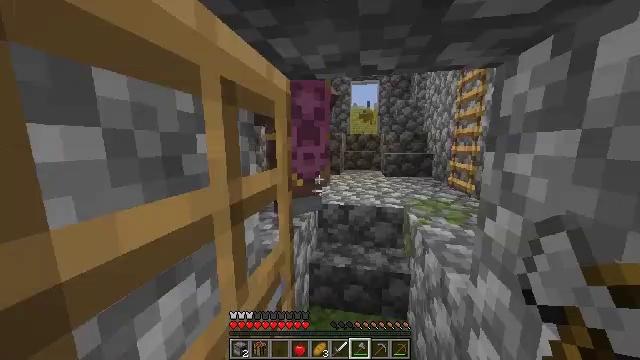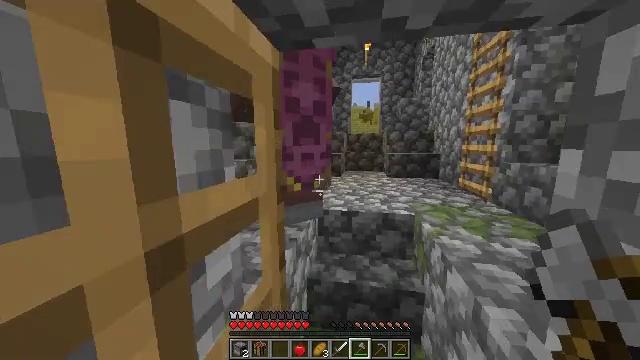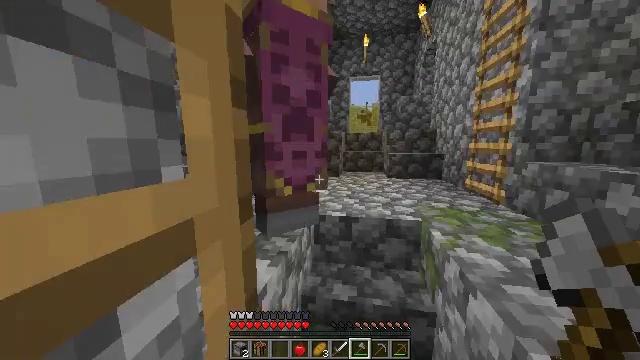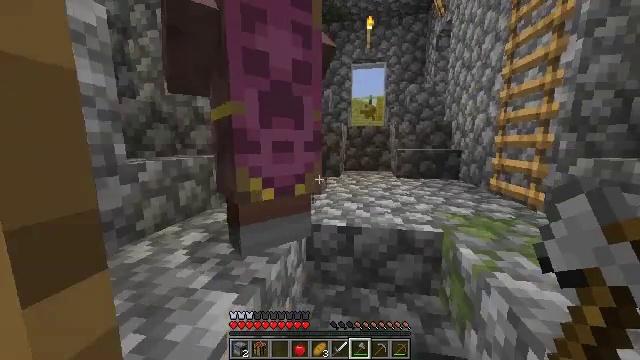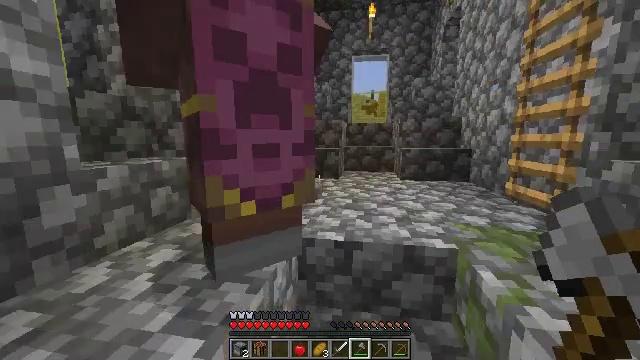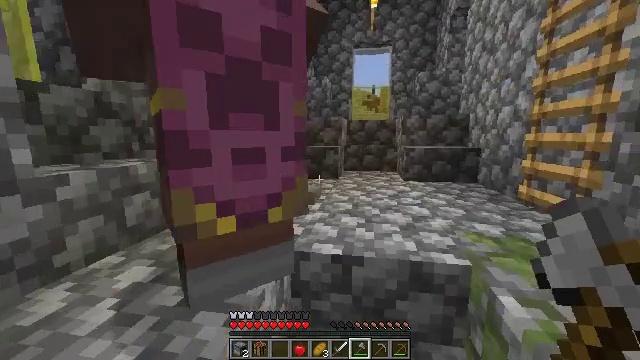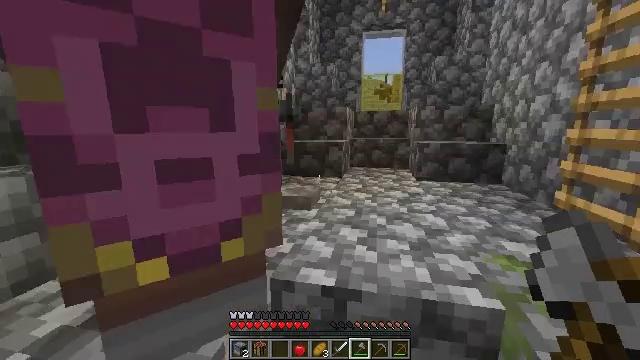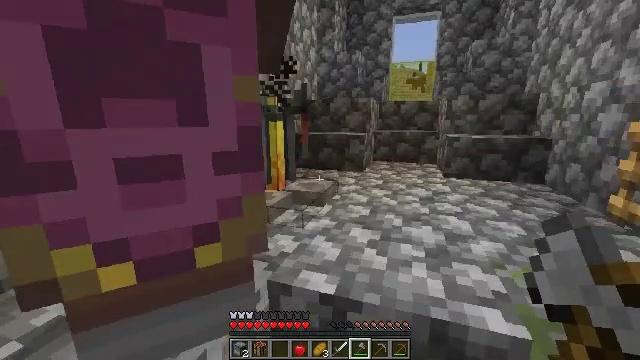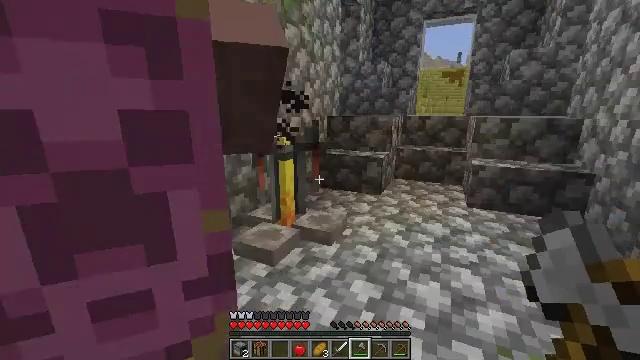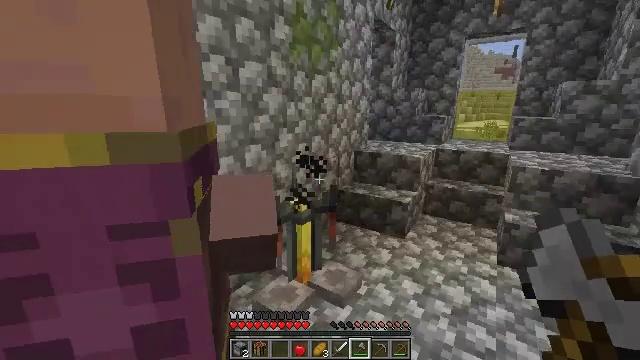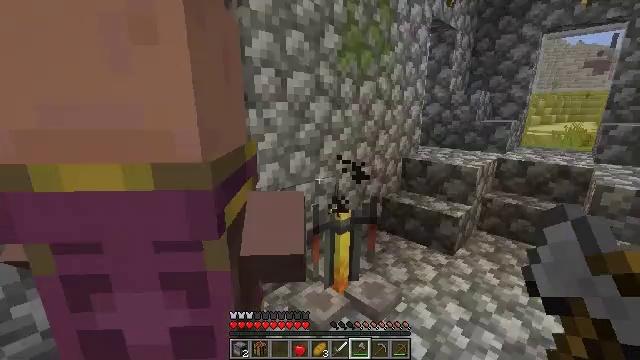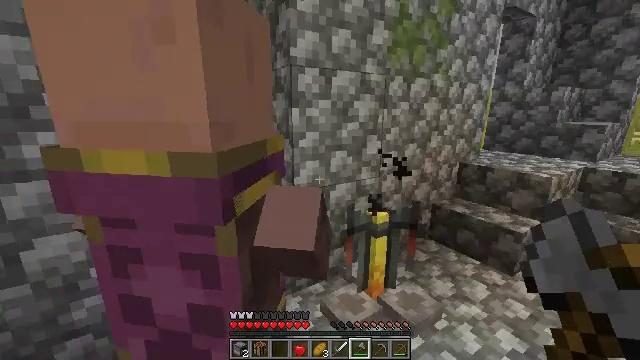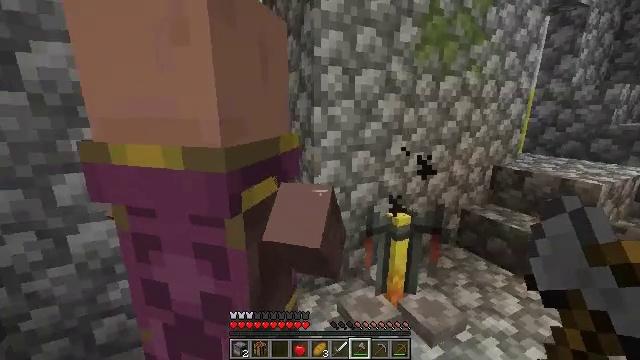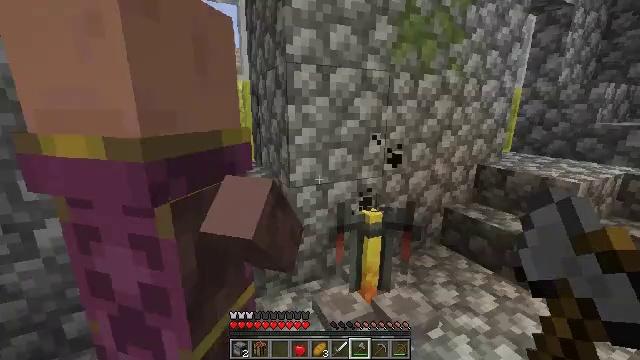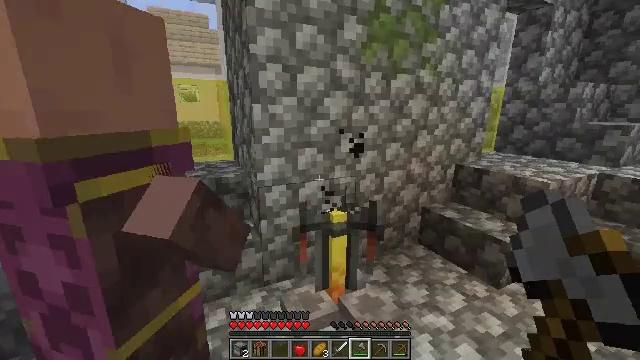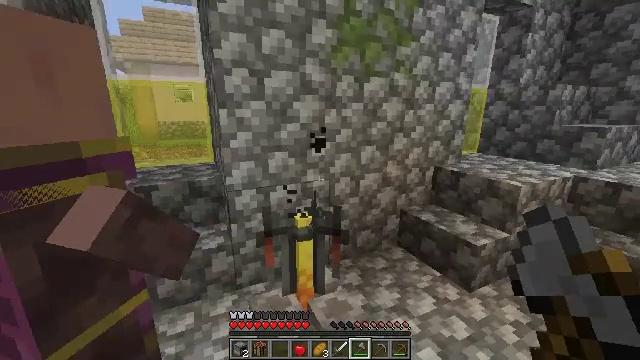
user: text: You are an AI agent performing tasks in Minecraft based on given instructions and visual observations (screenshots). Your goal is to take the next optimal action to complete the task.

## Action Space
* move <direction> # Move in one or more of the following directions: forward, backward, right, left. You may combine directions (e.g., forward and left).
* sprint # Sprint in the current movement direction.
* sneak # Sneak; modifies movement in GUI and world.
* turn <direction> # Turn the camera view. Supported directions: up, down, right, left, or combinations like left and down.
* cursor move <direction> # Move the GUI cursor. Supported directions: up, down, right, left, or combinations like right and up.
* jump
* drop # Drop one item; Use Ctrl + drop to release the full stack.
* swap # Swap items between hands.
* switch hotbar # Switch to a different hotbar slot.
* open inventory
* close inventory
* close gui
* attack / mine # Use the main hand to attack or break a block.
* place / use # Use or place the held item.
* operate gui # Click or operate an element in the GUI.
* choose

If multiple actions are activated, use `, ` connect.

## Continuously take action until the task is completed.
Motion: motion action
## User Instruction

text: Take down the wall torch for reuse.
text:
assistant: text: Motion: move forward
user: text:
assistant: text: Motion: move forward
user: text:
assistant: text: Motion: move forward
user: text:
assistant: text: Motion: move forward
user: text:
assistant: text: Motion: move forward
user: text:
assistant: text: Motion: move forward and move right, turn left and down
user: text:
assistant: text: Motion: move right, turn left and down
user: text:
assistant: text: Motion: move right, turn left and down
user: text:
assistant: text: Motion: move right, turn left
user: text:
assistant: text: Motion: turn left
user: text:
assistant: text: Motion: move right, turn left
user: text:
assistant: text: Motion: move right, turn left
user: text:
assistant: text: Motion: move right
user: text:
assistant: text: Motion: move right
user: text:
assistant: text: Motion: move right
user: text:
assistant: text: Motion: move right
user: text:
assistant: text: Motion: move right, turn left and down
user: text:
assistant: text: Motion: move right, turn left and down
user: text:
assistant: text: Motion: move right, turn left
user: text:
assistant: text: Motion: move right, turn left
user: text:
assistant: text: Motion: turn left and up
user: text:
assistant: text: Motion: turn left and up
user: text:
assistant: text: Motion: turn left and up
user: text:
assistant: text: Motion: turn left
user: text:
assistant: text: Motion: turn left
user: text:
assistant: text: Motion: no_op
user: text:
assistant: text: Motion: no_op
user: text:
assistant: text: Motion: move right
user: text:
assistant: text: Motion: move right
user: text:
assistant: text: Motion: move right